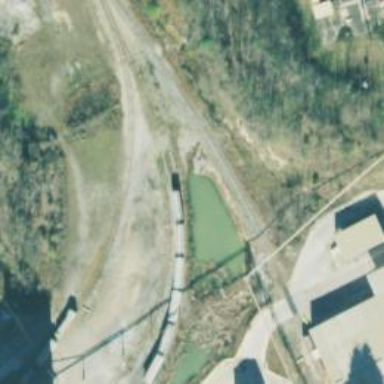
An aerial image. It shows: Rail spur service used for transporting aggregate.